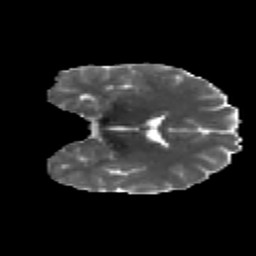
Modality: MD
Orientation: coronal
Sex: male
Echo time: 0.114 s